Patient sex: M
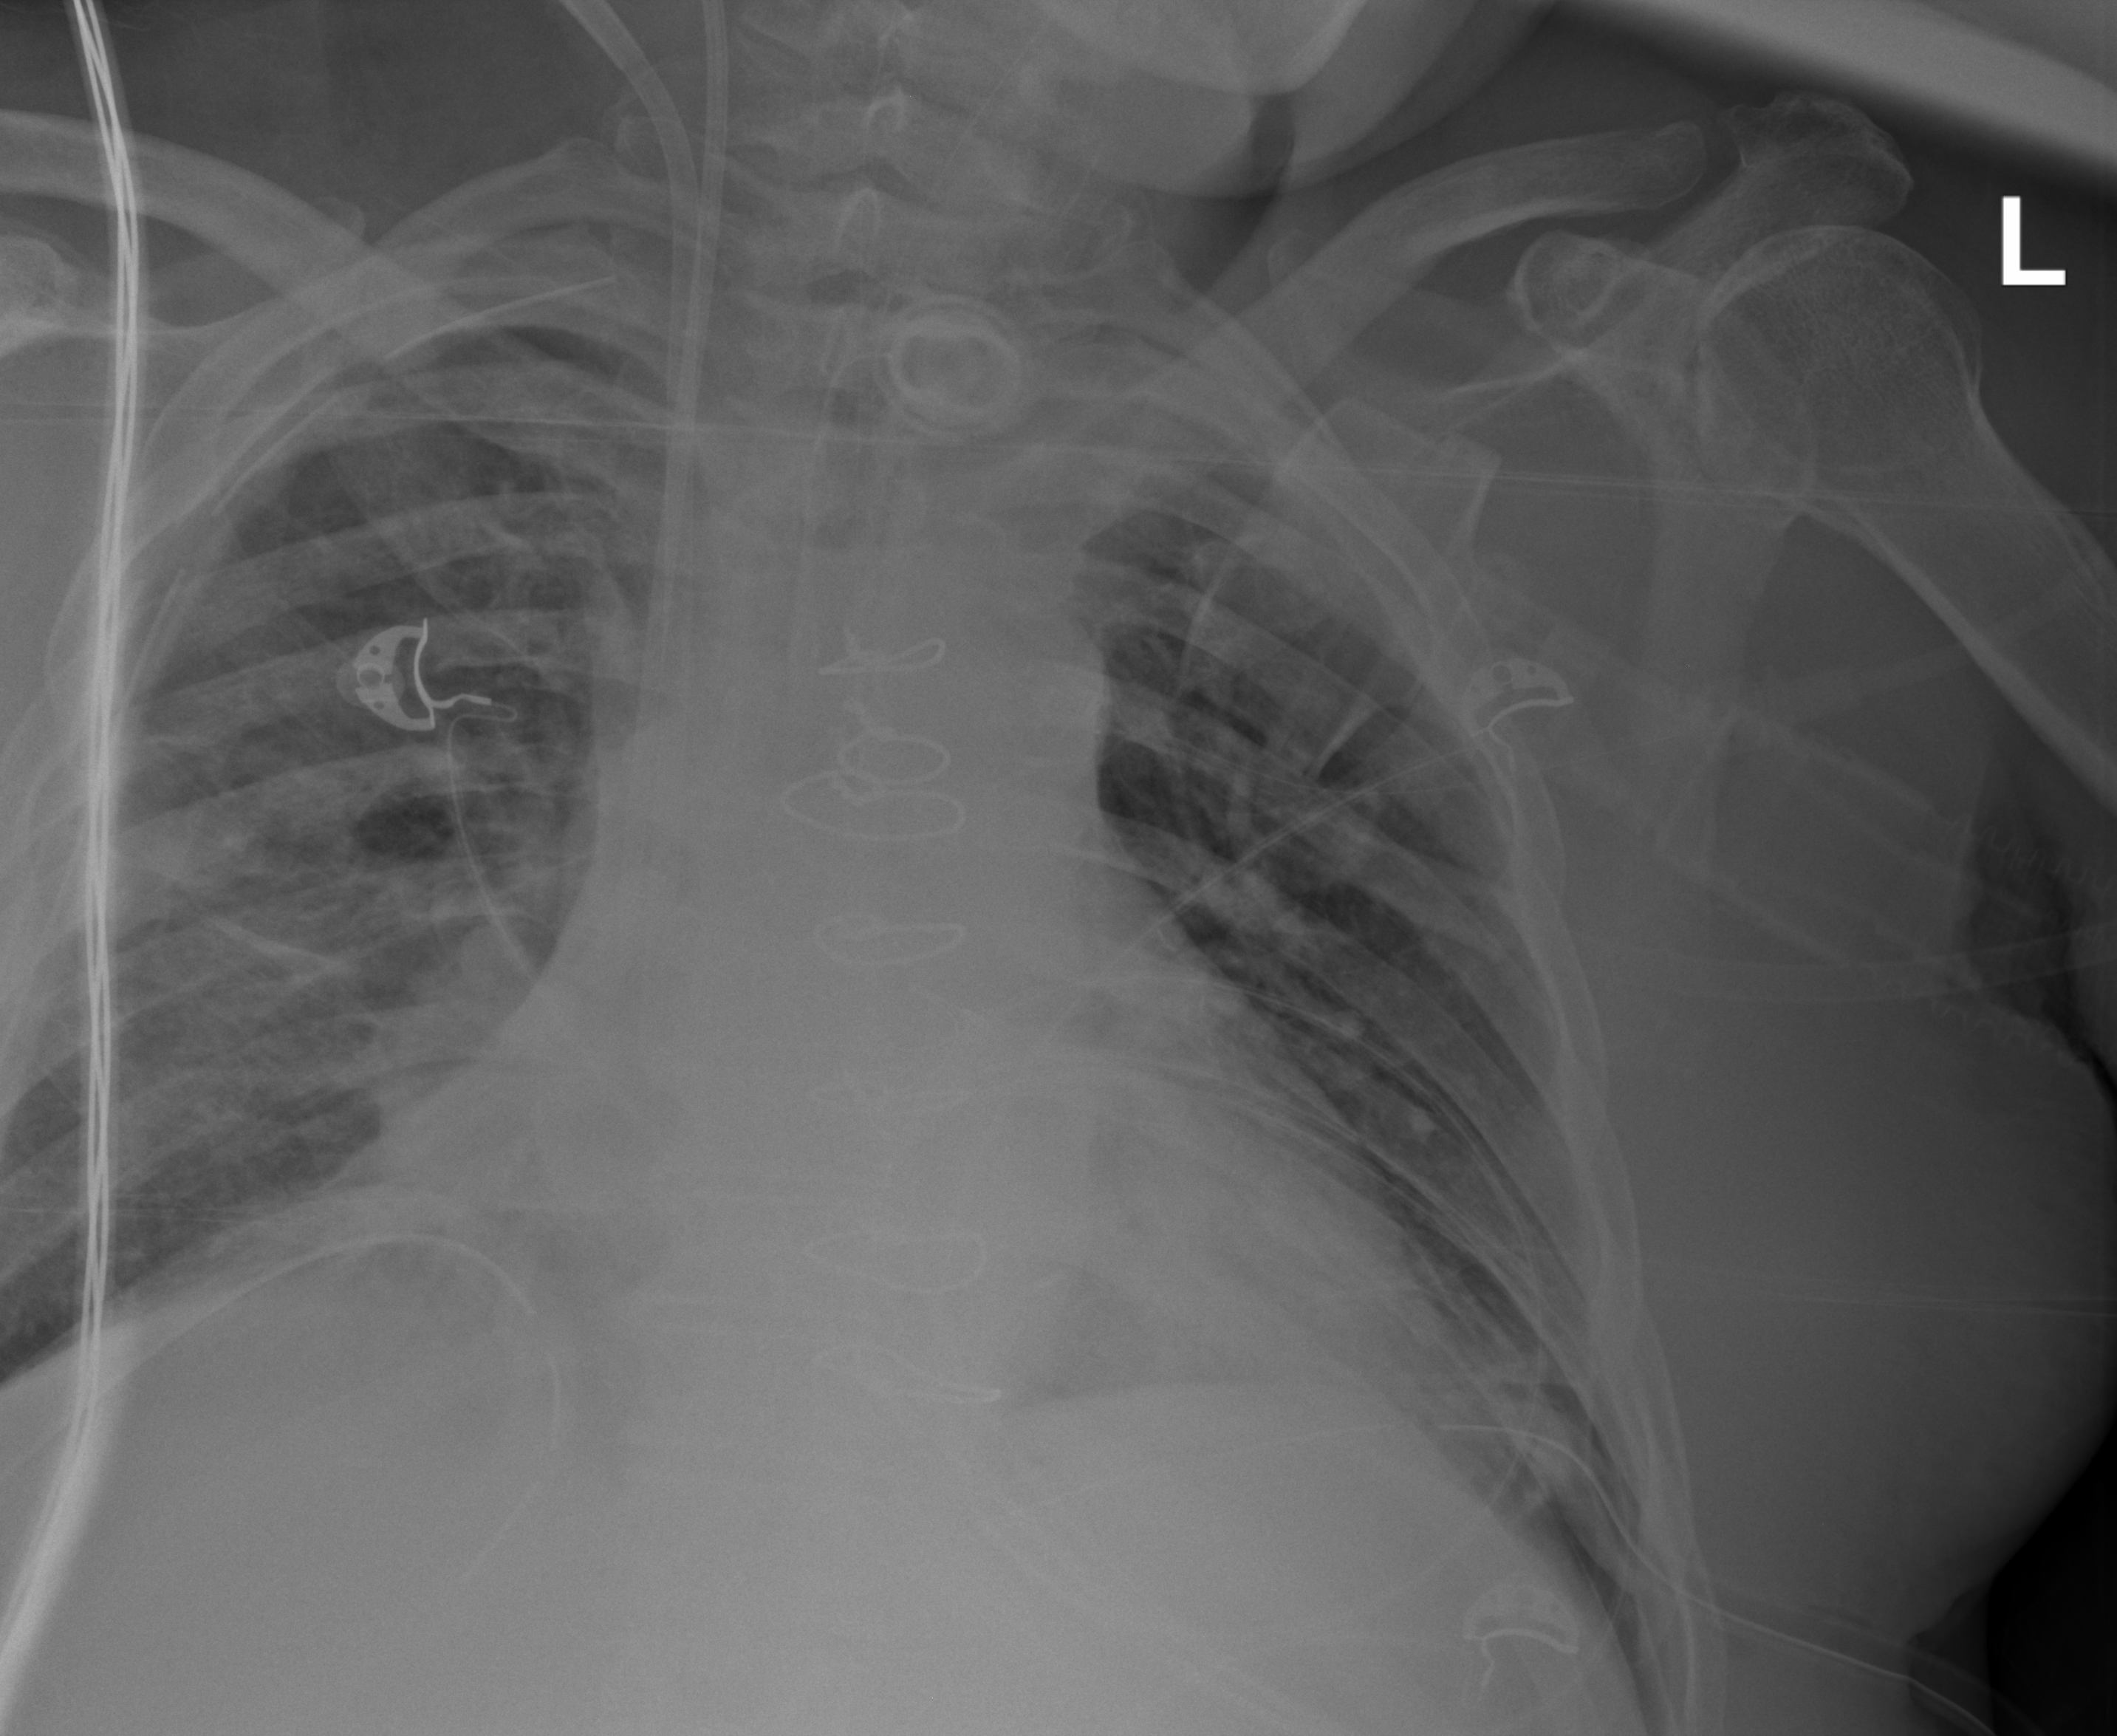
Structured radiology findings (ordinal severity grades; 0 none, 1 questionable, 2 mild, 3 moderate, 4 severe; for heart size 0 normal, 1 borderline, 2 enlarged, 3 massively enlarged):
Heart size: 2
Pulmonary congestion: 2
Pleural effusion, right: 0
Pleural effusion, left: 2
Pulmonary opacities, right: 2
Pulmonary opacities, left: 2
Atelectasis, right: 2
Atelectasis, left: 2